Question: :

i do first part: so i do activity with listview on it, create one more activity(and put there fields like image title name... to do it in adapter scheme-like), and write in activity class such code (with adapter):
'''
***
ListAdapter adapter = new SimpleAdapter(this, contactList,
R.layout.bank_exchanger_list_element,
new String[] { TAG_NAME, TAG_location_name, TAG_address, TAG_exchanger_type_name, TAG_latitude, TAG_longitude }, new int[] {
R.id.bank_e_n, R.id.nas_punkt_e_n , R.id.adress_obm_e_n , R.id.tip_obm_e_n , R.id.shirota_e_n , R.id.dolgota_e_n });
setListAdapter(adapter);
***
'''
my problem is how to do deeper listview: so put one more listview in listview (for listview1 title1 you can see something one, two: this is new listview in my listview)... But how can i do this? Please give examples with code...
Just put on one listview another listview and put it all in code to work...
(also i parse json data, where i have childrens, and must append them to parent), here is json:
'''
{
"bank_exchangers":[
{
"id":1,
"name":"*** No. 600",
"address":"******* ",
"location_id":3,
"latitude":null,
"longitude":null,
"exchanger_type_id":1,
"location_name":"Minsk",
"exchanger_type_name":"normal",
"currency_values":[
{
"id":2,
"currency_list_id":1,
"value":8620.0,
"direction_of_exchange_id":1,
"exchanger_list_id":1
},
{
"id":1,
"currency_list_id":1,
"value":8700.0,
"direction_of_exchange_id":2,
"exchanger_list_id":1
},
{
"id":4,
"currency_list_id":2,
"value":11500.0,
"direction_of_exchange_id":1,
"exchanger_list_id":1
},
{
"id":3,
"currency_list_id":2,
"value":11100.0,
"direction_of_exchange_id":2,
"exchanger_list_id":1
}
]
}
]
}
'''
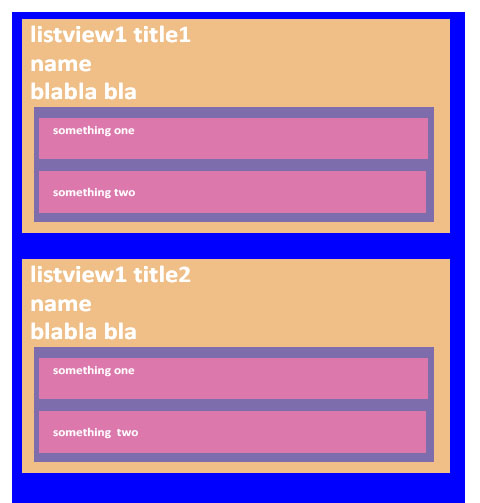
Answer: Use <URL>.
Initially populate the and then when 'currency_values list item' is clicked, you can expand it to populate the .